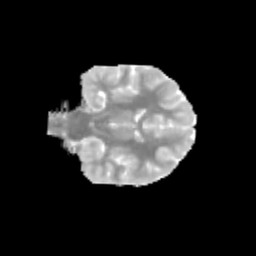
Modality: MD
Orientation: coronal
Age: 12
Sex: female
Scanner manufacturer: siemens
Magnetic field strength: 3 T
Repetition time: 3.8 s
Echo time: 0.07 s